Question: I have an app with three tab bar controllers: Map, Favorite and Setup

The Map view controller has a flag which is set in the setup view controller. I navigate between these three controller using the tab bar.
In the Map.h file:
'''
@interface MapViewController : UIViewController <MKMapViewDelegate> {
}
@property (nonatomic) BOOL flag;
'''
In the Map.m file:
'''
@synthesize flag = _flag;
'''
In the Setup.h file:
'''
@interface SetupTableViewController : UITableViewController <UITabBarControllerDelegate>
{
}
@property (nonatomic) BOOL config;
@property (retain, nonatomic) MapViewController *mapVC;
'''
In the Setup.m file I try to read what the flag is set to in the map view controller so I can set my display accordingly. For ease of debugging I simplified the crash to the following code:
'''
- (void)viewDidLoad
{
[super viewDidLoad];
self.tabBarController.delegate = self;
//Grab the pointer to the first tab bar controller so I can get the configuration
self.mapVC = (MapViewController *) [self.tabBarController.viewControllers objectAtIndex:0];
if (self.mapVC) {
NSLog(@"viewDidLoad for SetupTVC showCelcius is %d", self.mapVC.flag); //CRASH
}
}
'''
2014-06-19 13:36:44.495 myApp[25505:60b] -[UINavigationController flag]: unrecognized selector sent to instance 0x10d43f340
2014-06-19 13:36:44.497 myApp[25505:60b] *** Terminating app due to uncaught exception 'NSInvalidArgumentException', reason: '-[UINavigationController flag]: unrecognized selector sent to instance 0x10d43f340'
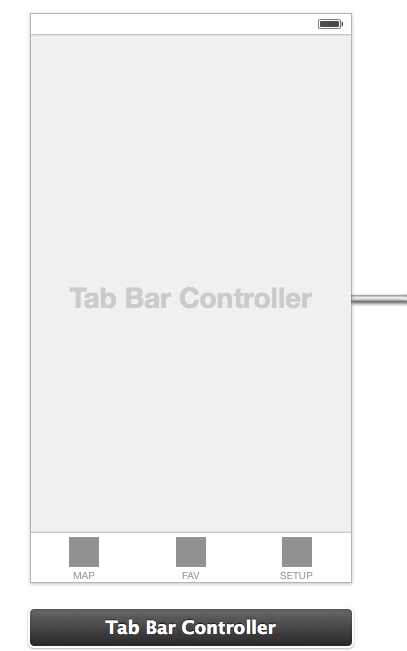
Answer: Its because the first object of your self.tabBarController.viewControllers is UINavigationController.
I think that your MapVC is embedded in UINavigationController.
Check that.
If so, then :